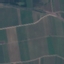
Land use / land cover class: PermanentCrop